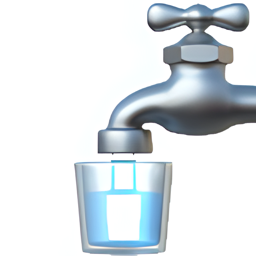
Name: potable water symbol
Emoji: 🚰
Group: Symbols
Sub-group: transport-sign